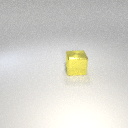
large yellow metal cube